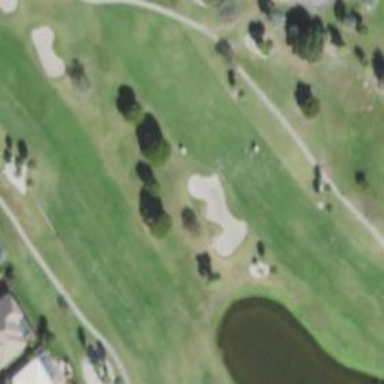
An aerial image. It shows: Golf hole.